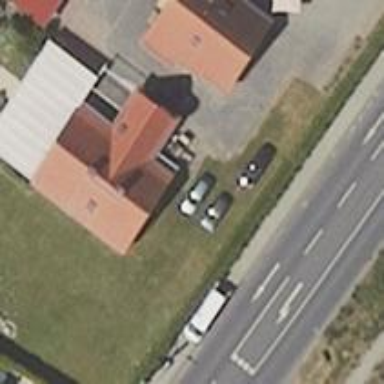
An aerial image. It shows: Simple and straightforward house.